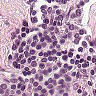
Metastatic tissue present: no